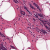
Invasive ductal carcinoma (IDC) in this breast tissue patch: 0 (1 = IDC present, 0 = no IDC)